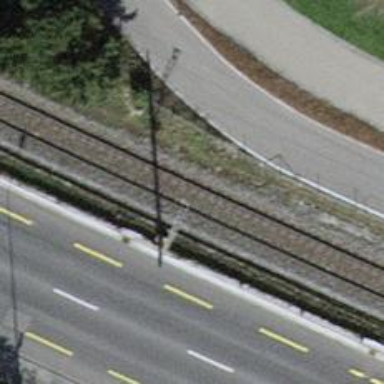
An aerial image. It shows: Railway milestone.